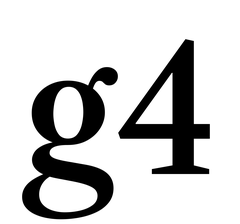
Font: LibreCaslonText_Medium